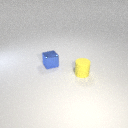
small yellow rubber cylinder to the right of small blue metal cube